Question:
I'm wondering how I can get something like the image above. How do you make this and does anybody got some sort of sample code?
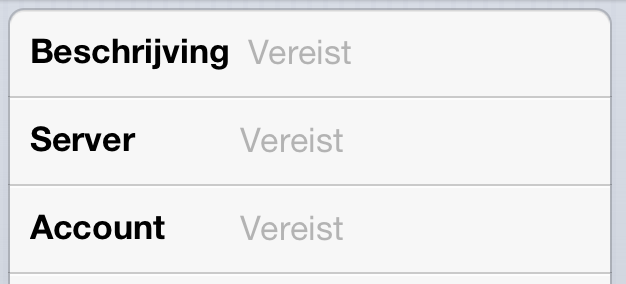
Answer: Design your custom cell(use custom font for your labels to get that exact appearance if necessary.)
Custom cell design

And customize the Cell for row at index delegate method like this.
'''
- (UITableViewCell *)tableView:(UITableView *)tableView cellForRowAtIndexPath:(NSIndexPath *)indexPath
{
// static NSString *CellIdentifier = @"Cell";
// UITableViewCell *cell = [tableView dequeueReusableCellWithIdentifier:CellIdentifier];
// if (cell == nil) {
// cell = [[UITableViewCell alloc] initWithStyle:UITableViewCellStyleDefault reuseIdentifier:CellIdentifier];
// }
//
// Configure the cell...
//Customiztion of cell
static NSString *cellIdentifier=@"cell";
SampleTableCell *cell = (SampleTableCell *) [tableView dequeueReusableCellWithIdentifier:cellIdentifier];
if (cell == nil)
{
NSString *customeCellName = [NSString stringWithFormat:@"%@",[SampleTableCell class]];
NSArray *topLevelObjects = [[NSBundle mainBundle] loadNibNamed:customeCellName owner:self options:nil];
for (id currentObject in topLevelObjects)
{
if ([currentObject isKindOfClass:[UITableViewCell class]])
{
cell = (SampleTableCell *) currentObject;
break;
}
}
}
cell.label1.text = @"Server";
cell.label2.text = @"vereist"
return cell;
}
'''